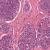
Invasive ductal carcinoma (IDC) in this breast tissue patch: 0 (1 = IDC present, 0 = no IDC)